Question: First off the code below can't happen due to a recursive infinite loop. I am trying to override the push function on an array. Using Coffeescript I want to be able to push in objects that have ID's and make sure they are unique before adding them to the array. The problem is that I can't find what variable I should be adding this object to.
How do I add the object to the super Array?
'''
class SpecialArray extends Array
Array::push = (arg) ->
added = $.grep @, (item) ->
if item
item.id == arg.id
if added <= 0
@push.call(@,arg) // won't work due to loop
'''
The error that I am getting when I run this piece of code:

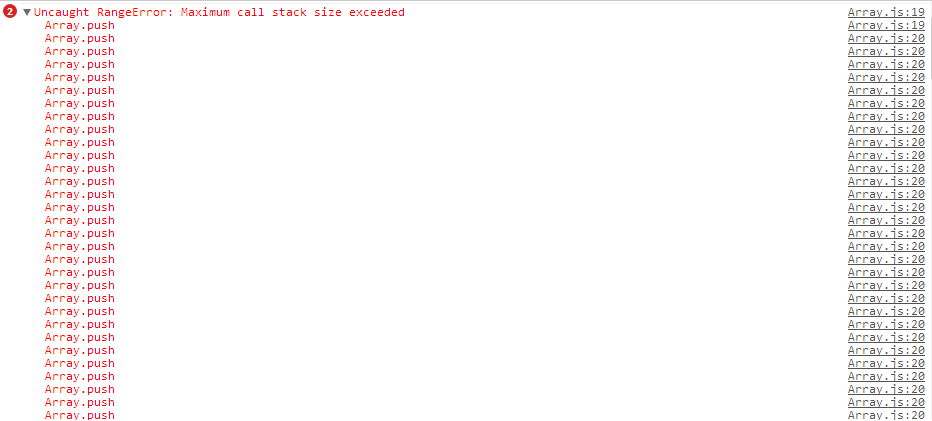
Answer: You should never overwrite 'Array::push'. In your case, you're even calling it recursively.
I think you're looking for
'''
class SpecialArray extends Array
constructor: () ->
ref = super
ref.push = push
ref
push = (arg) ->
unless !arg.id or arg.id in (item.id for item in @)
Array::push arg
'''
(<URL>
Notice that however 'new SpecialArray' is not 'instanceof SpecialArray', but a plain 'Array', and it's overwritten 'push' method doesn't handle multiple arguments.